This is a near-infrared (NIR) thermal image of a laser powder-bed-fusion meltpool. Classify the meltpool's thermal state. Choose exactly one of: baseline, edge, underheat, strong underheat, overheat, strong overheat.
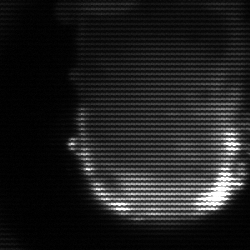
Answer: baseline